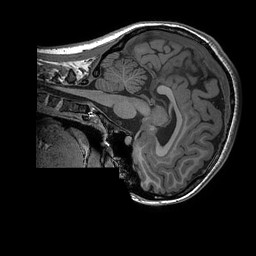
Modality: T1w
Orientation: sagittal
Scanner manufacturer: ge
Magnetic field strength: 3 T
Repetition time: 0.008156 s
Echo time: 0.00318 s